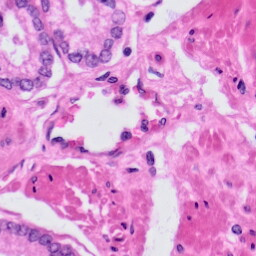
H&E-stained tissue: Prostate